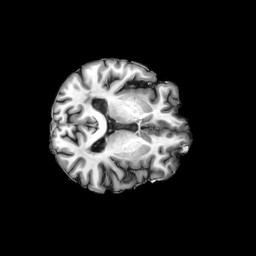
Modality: T1w
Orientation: axial
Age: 44
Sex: male
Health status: ill